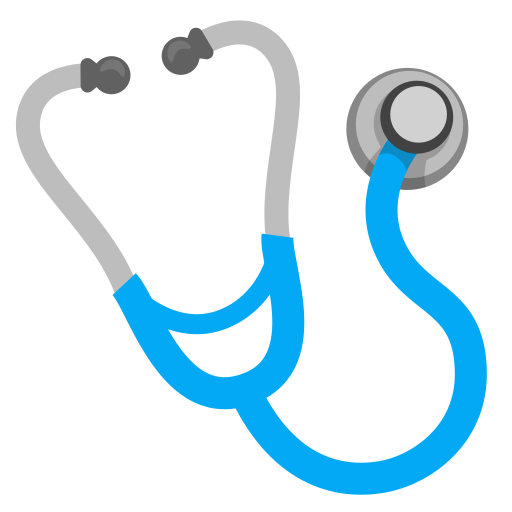
Emoji: 🩺